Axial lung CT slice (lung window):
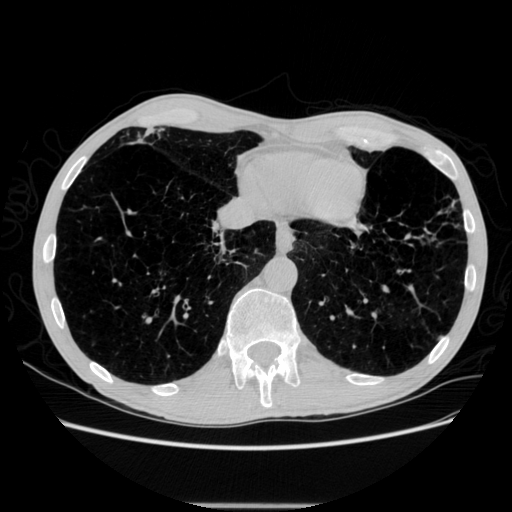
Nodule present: no